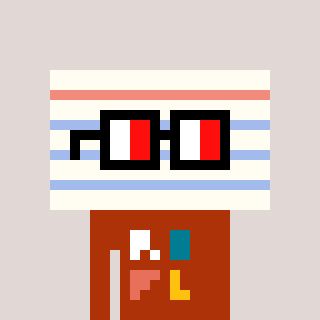
a pixel art character with square glasses with black frames and red eyes, a empty notebook page-shaped head and a hotbrown-colored body on a warm background